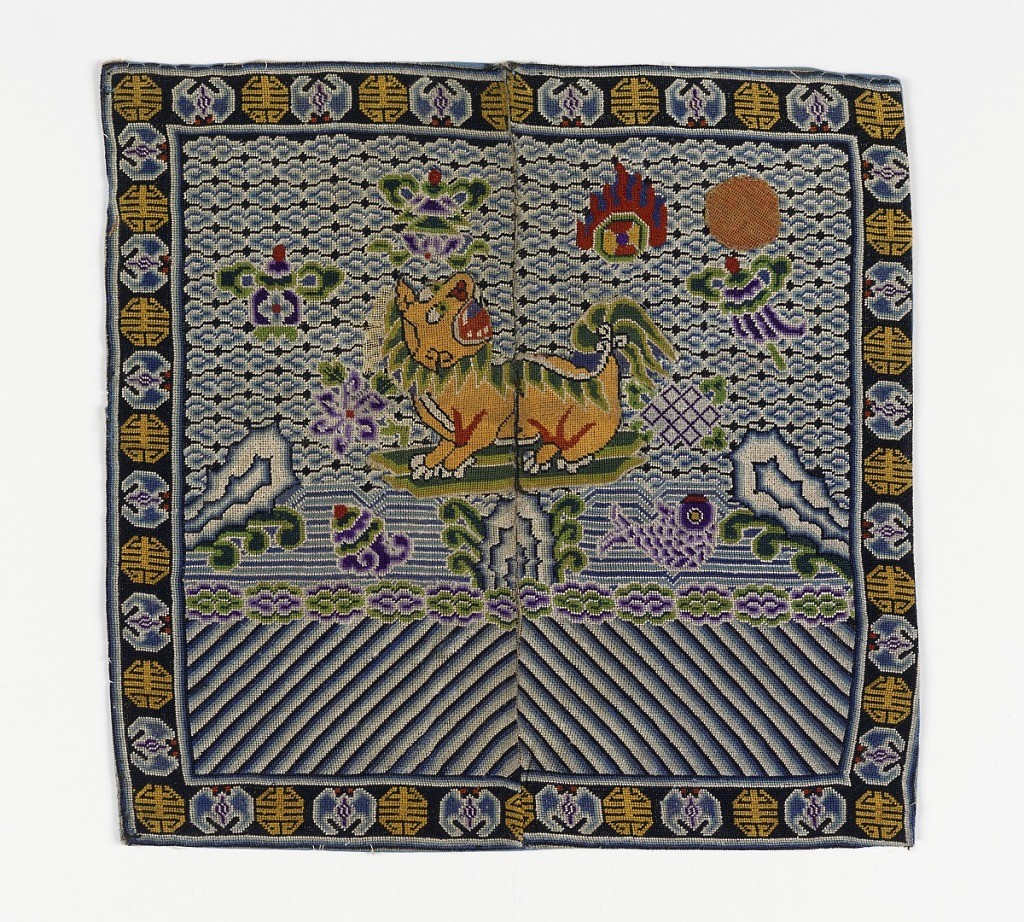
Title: Rank badge
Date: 19th century
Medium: silk, canvas linen Technique: embroidery in tent stitch
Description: Mandarin Square (P'u-Tzu) for military official of the second rank. Lion on a rock surrounded by wave and cloud forms as well as the Eight Auspicious Signs, worked in a tent stitch. Border of Chinese character alternating with bat motif. Lined with linen.